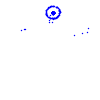
Particle: kaon